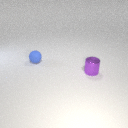
small blue rubber sphere behind small purple metal cylinder